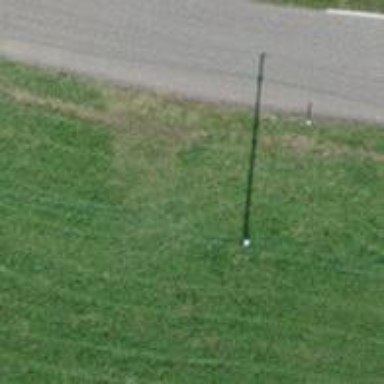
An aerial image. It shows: Straight power pole with straightforward line management.